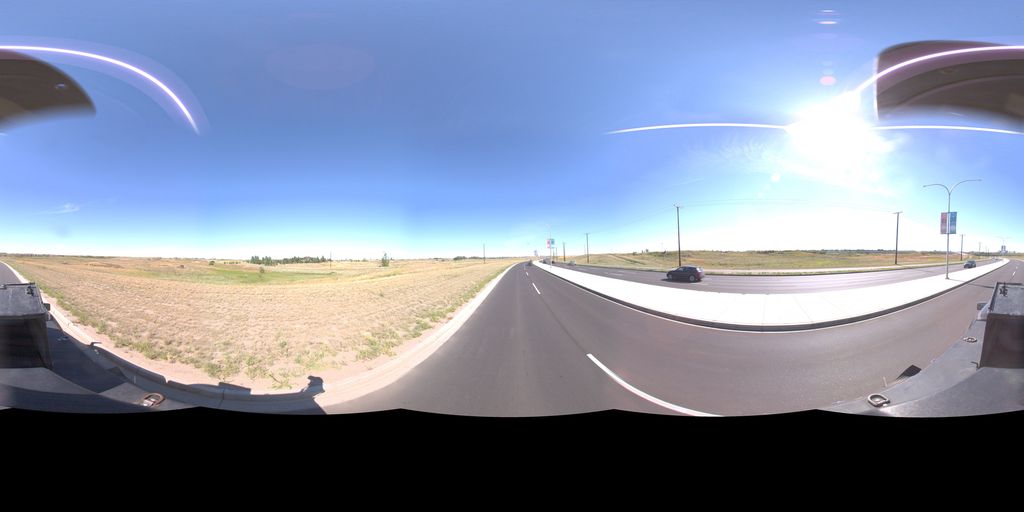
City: saskatoon